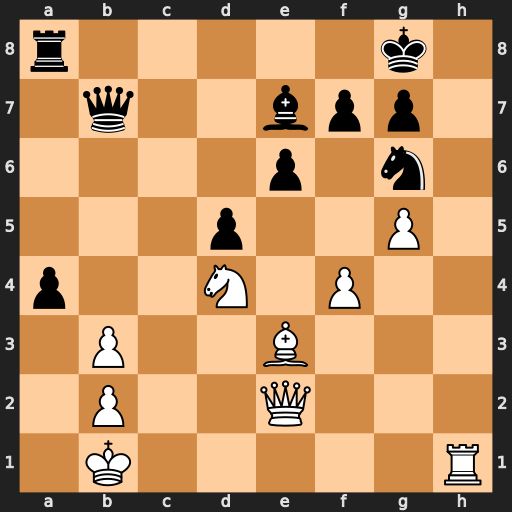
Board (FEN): r5k1/1q2bpp1/4p1n1/3p2P1/p2N1P2/1P2B3/1P2Q3/1K5R
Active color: w
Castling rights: -
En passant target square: -
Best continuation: Qh5 Bb4 Nxe6 fxe6 Qxg6